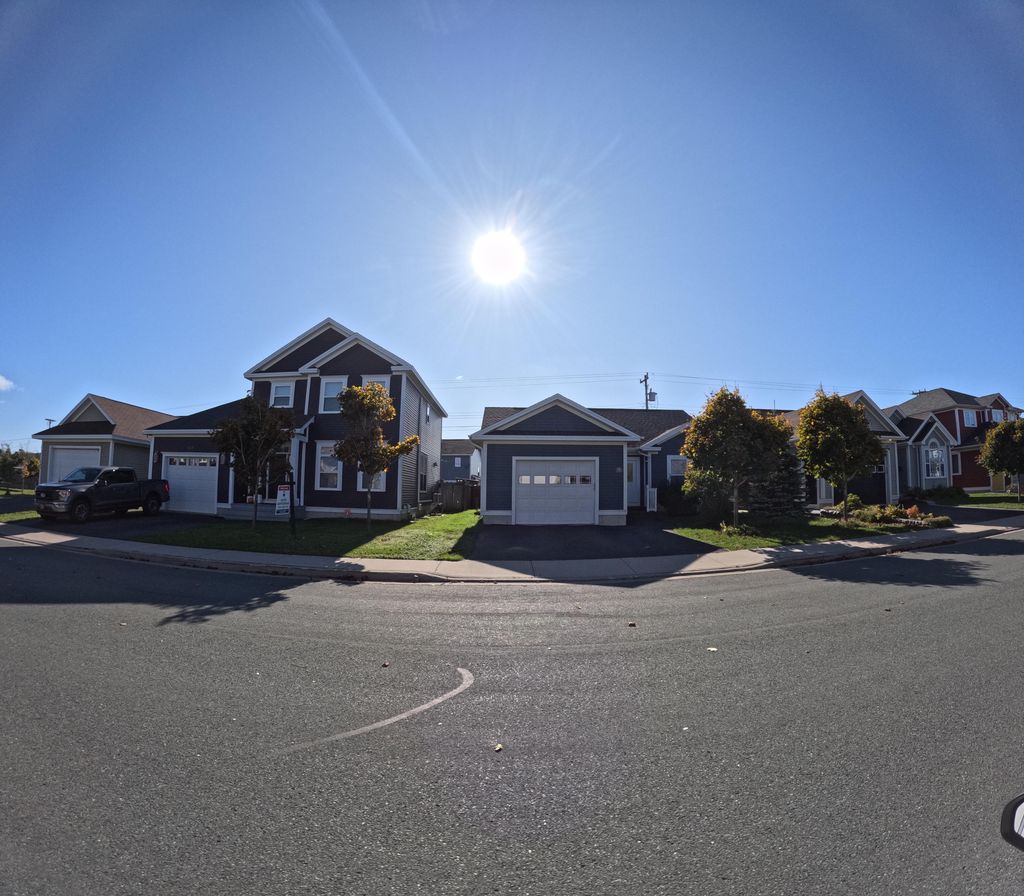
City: st_johns